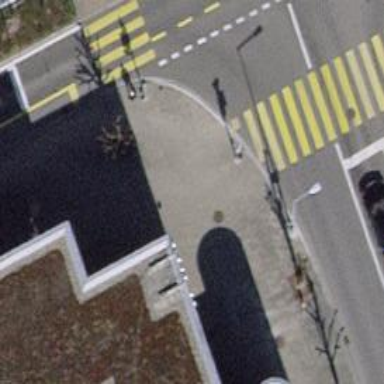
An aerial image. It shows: Sidewalk made of paving stones.